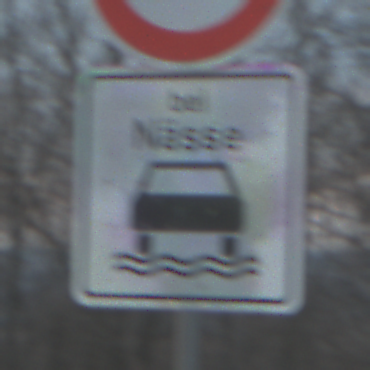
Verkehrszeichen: BeiNaesse
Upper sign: Geschwindigkeit60
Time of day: SunriseSunset
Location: Outdoor (RoadRail)
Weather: PartlyCloudy
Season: NotSpecified
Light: Natural